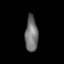
Tissue: lung
Cell type: Myeloid cells
Senescence score: 0.2355
Nuclear area (px): 453
Mean DAPI intensity: 112.993